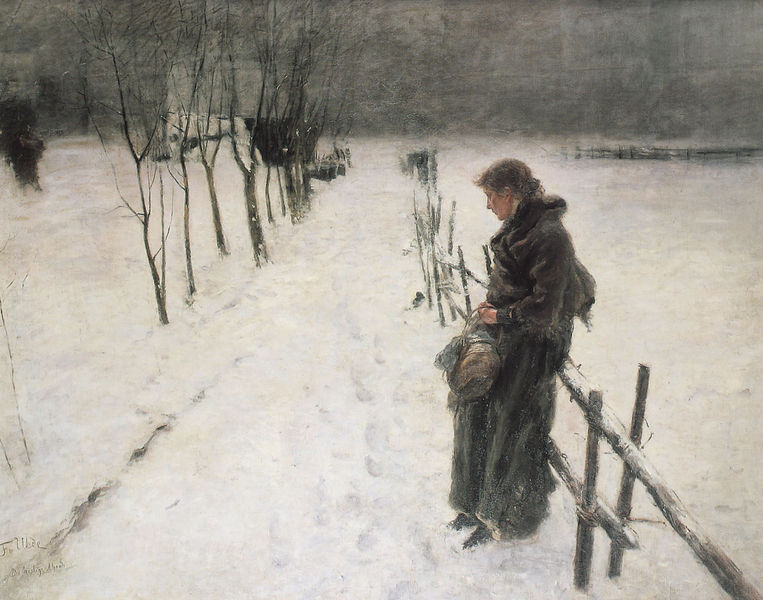
Titel: Der Heilige Abend
Künstler: Fritz von Uhde
Institution: Privatbesitz
Schlagwörter: baum, gemälde, himmel, mann, bäume, landschaft, sitzen, frau, grau, straße, haus, schnee, weg, zaun, jung, kalt, einsam, figur, mantel, bündel, spuren, nebel, winter, korb, warten, tasche, grautöne, landschaftt